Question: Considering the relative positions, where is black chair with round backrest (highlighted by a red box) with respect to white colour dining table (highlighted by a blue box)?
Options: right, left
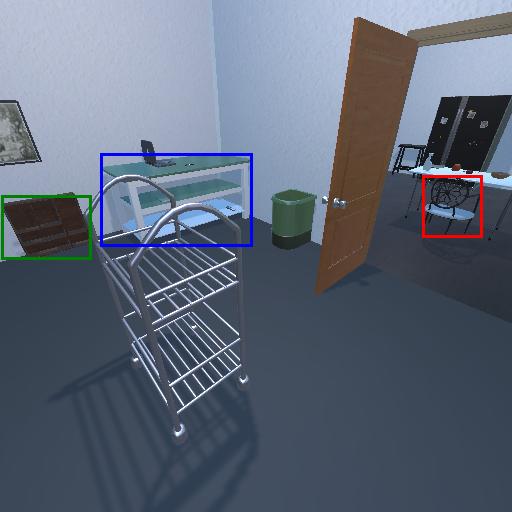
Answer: right